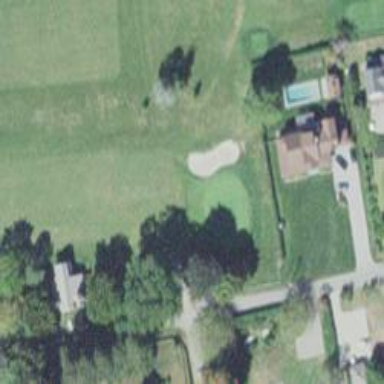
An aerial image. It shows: Golf hole.